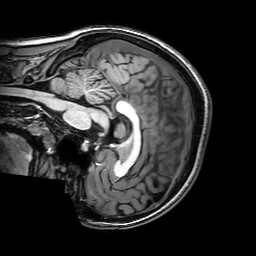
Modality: T1w
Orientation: sagittal
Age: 20
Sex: female
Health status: healthy
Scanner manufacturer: philips
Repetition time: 0.008209 s
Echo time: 0.00377 s